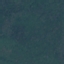
Land use / land cover class: Forest